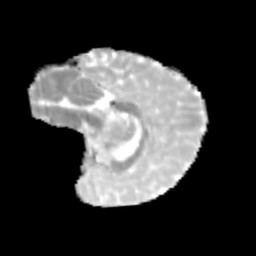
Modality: MD
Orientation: sagittal
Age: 10
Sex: female
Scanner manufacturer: siemens
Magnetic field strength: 3 T
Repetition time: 3.8 s
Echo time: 0.07 s